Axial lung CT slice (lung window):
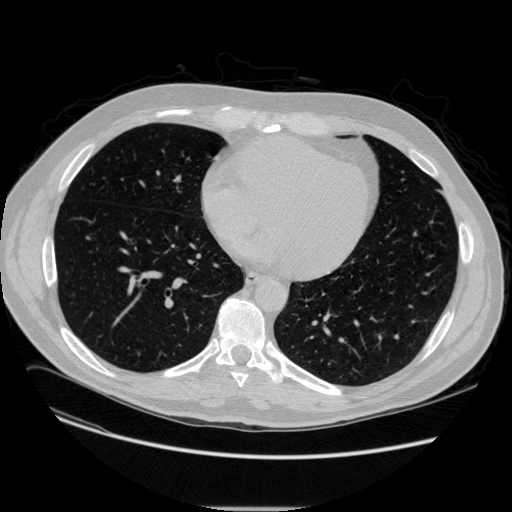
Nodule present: no